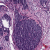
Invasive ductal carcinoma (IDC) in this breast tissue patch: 0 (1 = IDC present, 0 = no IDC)